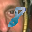
Label: 8